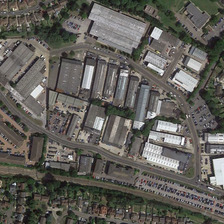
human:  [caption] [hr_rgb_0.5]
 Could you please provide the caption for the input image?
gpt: many buildings with parking lots and green trees are in an industrial area .

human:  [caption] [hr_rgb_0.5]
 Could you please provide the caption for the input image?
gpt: many buildings with parking lots and green trees are in an industrial area .

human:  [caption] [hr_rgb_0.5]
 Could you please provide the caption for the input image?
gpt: many buildings with parking lots and green trees are in an industrial area .

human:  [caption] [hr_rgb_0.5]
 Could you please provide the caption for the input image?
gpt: many buildings with parking lots and green trees are in an industrial area .

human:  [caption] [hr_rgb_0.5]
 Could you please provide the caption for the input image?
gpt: many buildings with parking lots and green trees are in an industrial area .